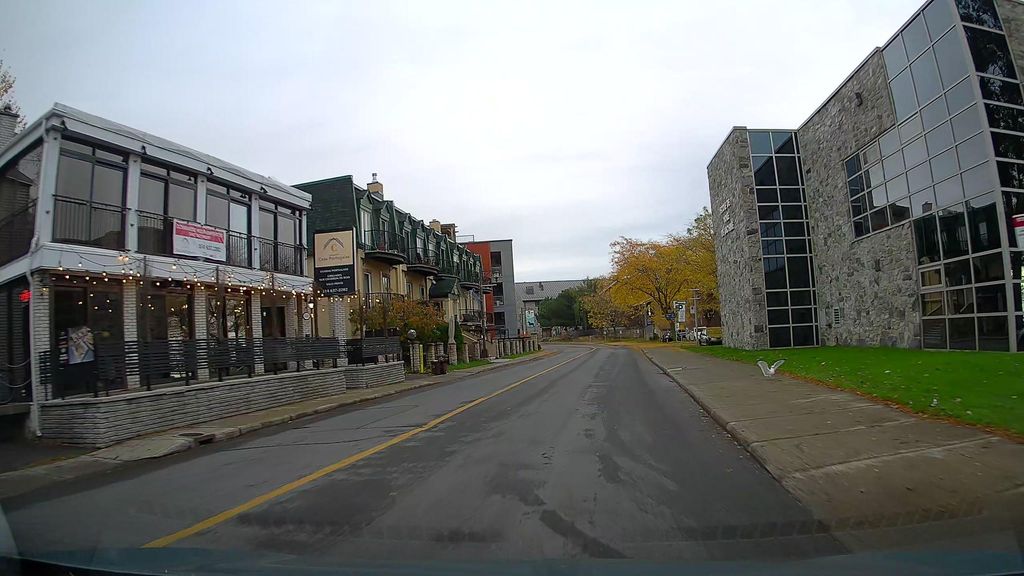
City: montreal